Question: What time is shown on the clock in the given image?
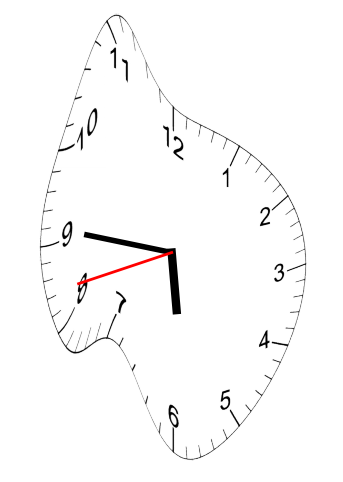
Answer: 05:45:42